Question: My website was working fine, when all of a sudden a slash appeared right after the body tag. I tried to find out what was wrong but I had no luck.
How to fix this?

'''
<!DOCTYPE html PUBLIC "-//W3C//DTD XHTML 1.0 Transitional//EN" "http://www.w3.org/TR/xhtml1/DTD/xhtml1-transitional.dtd">
<html>
<head>
<title>Toucan | <?=$title?></title>
<?php $this->load->view('include/head'); ?>
</head>
<body>
<div id="container">
<?php $this->load->view('include/header'); ?>
<?= $slideshow ?>
<table id="main">
<tr>
<?php if ($sidebar):?>
<td width="150px"><div id="sidebar"><?= $sidebar ?></div></td>
<?php endif; ?>
<td><div id="content"><?= $content ?></div></td>
</tr>
</table>
<?php $this->load->view('include/footer'); ?>
</div>
</body>
</html>
'''
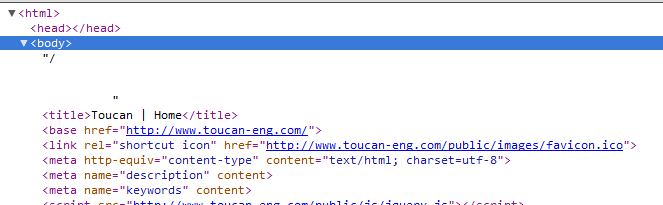
Answer: You should take a look at the end of your controller to check if you have a PHP closing tag : '?>'. And maybe something like '/' after it...
This is good practice to <URL> at the end of your scripts.